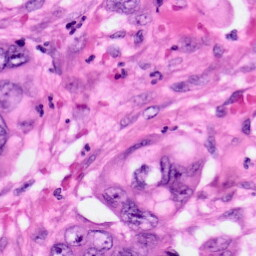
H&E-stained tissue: Pancreatic